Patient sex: M
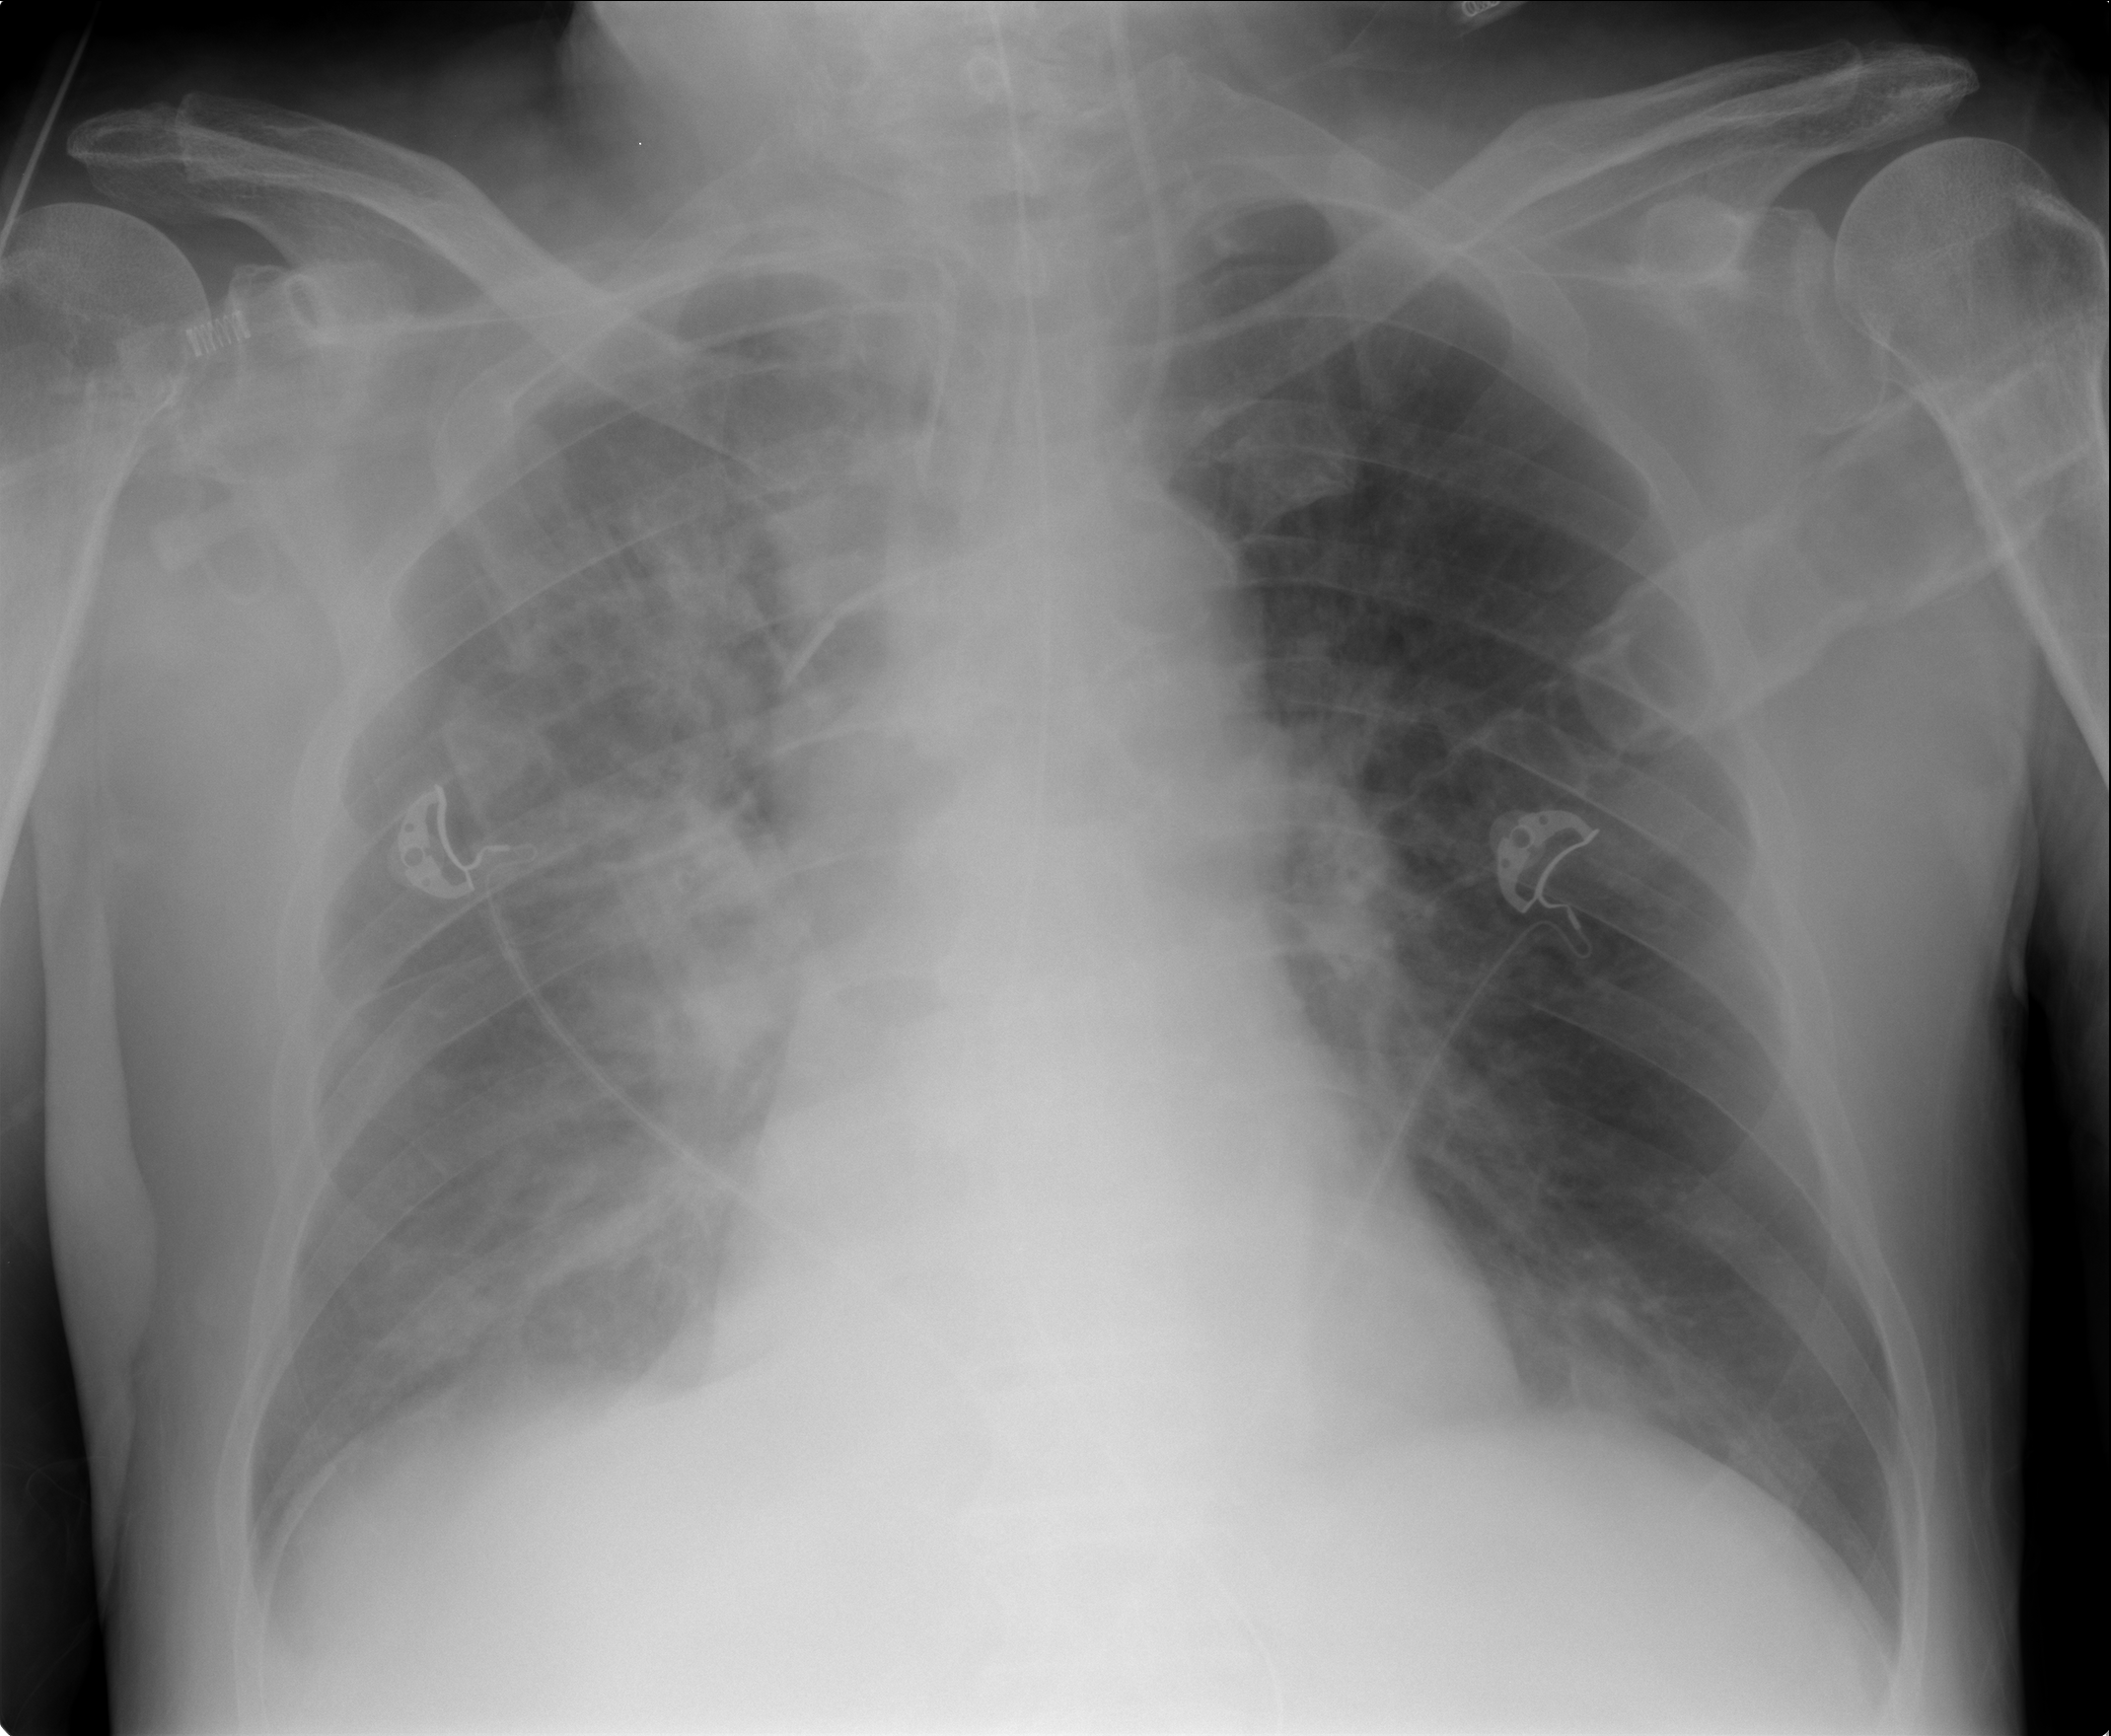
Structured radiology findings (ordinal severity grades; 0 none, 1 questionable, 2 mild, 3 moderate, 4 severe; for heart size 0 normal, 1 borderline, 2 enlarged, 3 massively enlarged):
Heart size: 0
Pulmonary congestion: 2
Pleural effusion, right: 2
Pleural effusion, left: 0
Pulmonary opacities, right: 3
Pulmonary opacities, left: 0
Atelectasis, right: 2
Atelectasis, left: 0